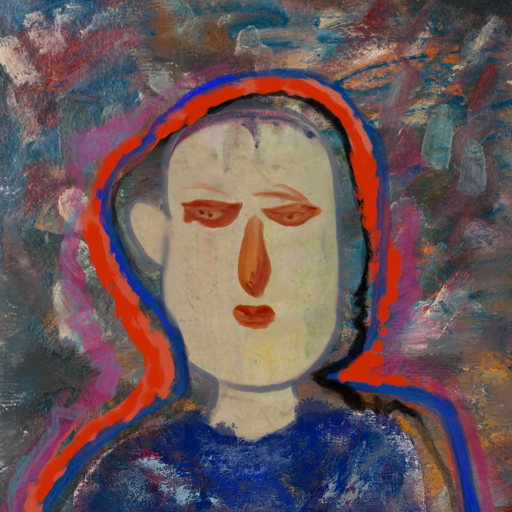
Background: Boggyland, Head And Neck Front: Hill_Girl, Face Front: Pious_Lady, Bust: Irani, Hair Front: Experience, Head Accessory: Blank, Second Necklace: Blank, Necklace: Blank, Baby: Blank